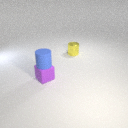
small blue rubber cylinder above small purple rubber cube